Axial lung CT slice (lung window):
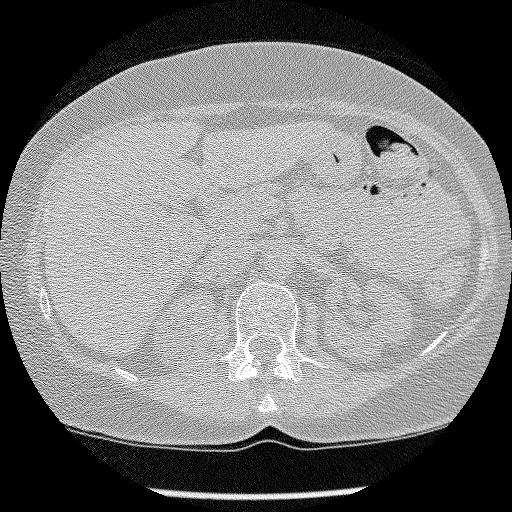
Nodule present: no